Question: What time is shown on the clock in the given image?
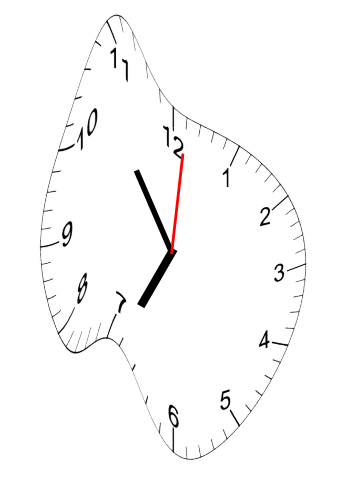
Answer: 06:54:01